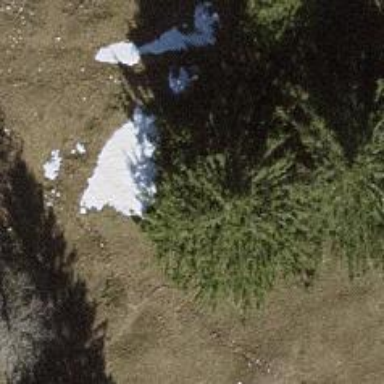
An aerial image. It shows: Single tag "natural: tree."